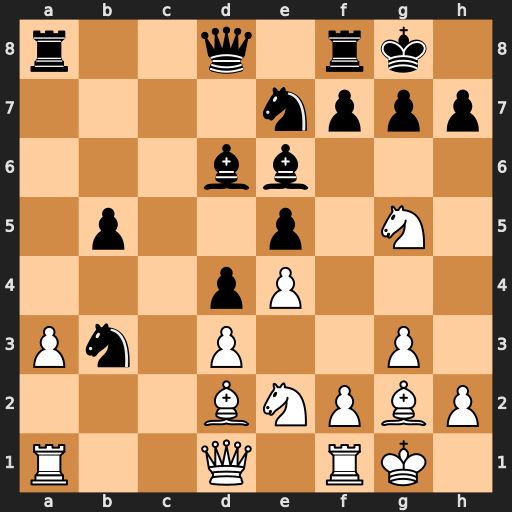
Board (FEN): r2q1rk1/4nppp/3bb3/1p2p1N1/3pP3/Pn1P2P1/3BNPBP/R2Q1RK1
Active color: w
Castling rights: -
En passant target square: -
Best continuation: Nxe6 fxe6 Qxb3